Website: bh-photo
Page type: address-validator
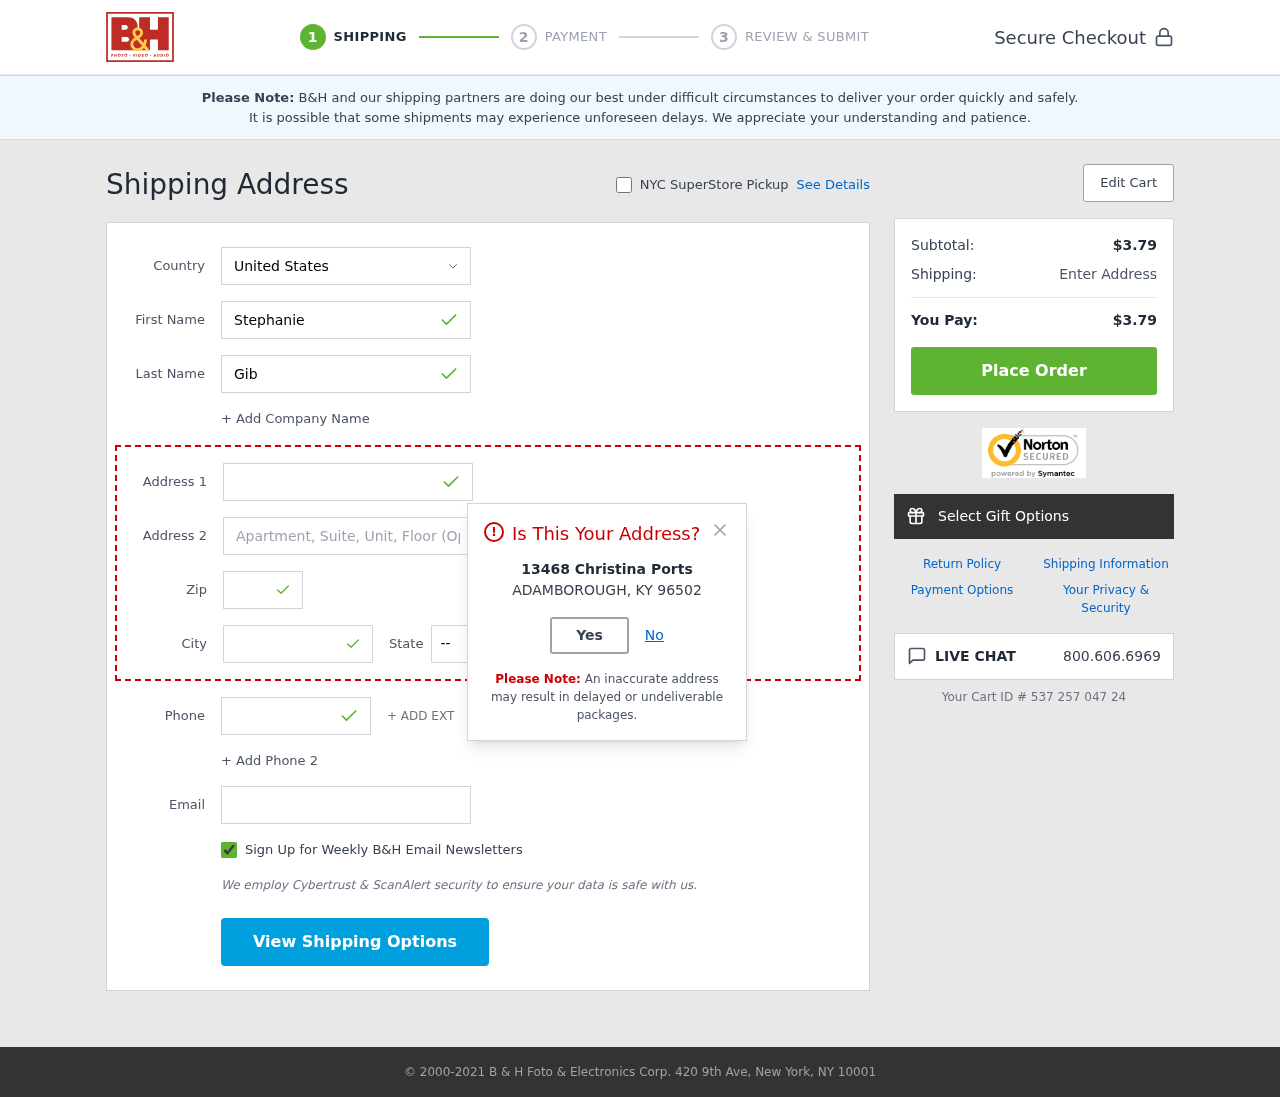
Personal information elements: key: PII_CITY
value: Adamborough
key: PII_COUNTRY
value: United States
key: PII_EMAIL
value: sgibson@yahoo.com
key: PII_FIRSTNAME
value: Stephanie
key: PII_LASTNAME
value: Gibson
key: PII_PHONE
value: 2247946390
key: PII_POSTCODE
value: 96502
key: PII_STATE_ABBR
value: KY
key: PII_STREET
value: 13468 Christina Ports
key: PII_CITY_MODAL
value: ADAMBOROUGH
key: PII_POSTCODE_FULL
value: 96502
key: PII_LOCATION13_POSTCODE_EXT
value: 6502
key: PII_POSTCODE_NUMERIC
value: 96502
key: PII_LOCATION13_POSTCODE_EXT_NUMERIC
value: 6502
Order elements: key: ORDER_SUBTOTAL
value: $3.79
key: ORDER_TOTAL
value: $3.79
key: ORDER_ID
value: Your Cart ID # 537 257 047 24